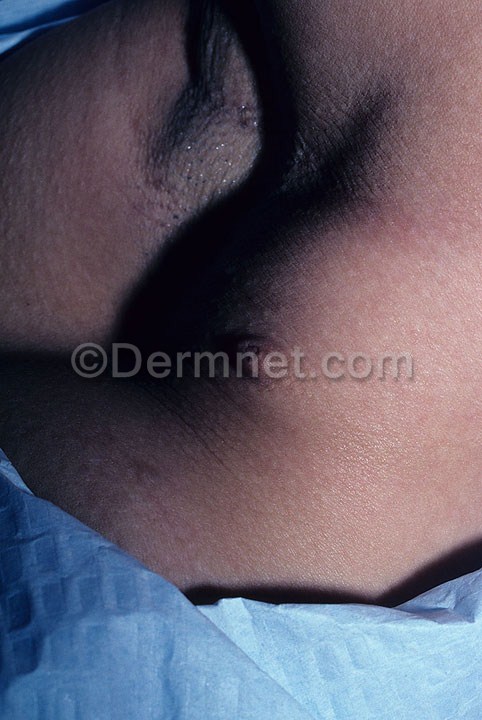
Disease: Seborrheic Keratoses and other Benign Tumors